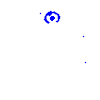
Particle: electron